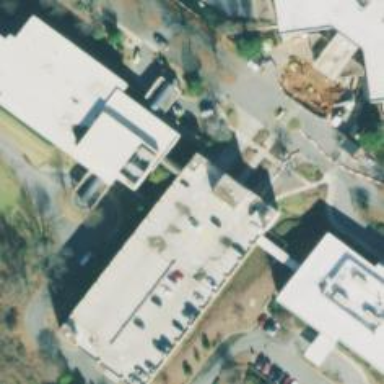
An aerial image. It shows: Parking space.